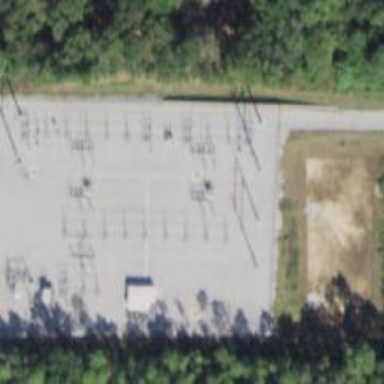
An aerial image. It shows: Switch used for power control.